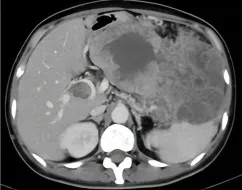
(A, B), Sep. 17, 2020 CT/MR A large irregular mass fused between the gastric cavity, pancreas and spleen, with the largest cross-section measuring approximately 13x16x8cm, it was considered malignant and invaded the splenic hilum, pancreas and local gastric wall. There were intravascular tumor thrombi in the splenic vein and portal vein, multiple nodules in the abdominal cavity, mesentery and greater omentum, suggesting metastasis.
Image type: radiology (ct)